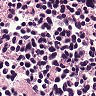
Metastatic tissue present: no